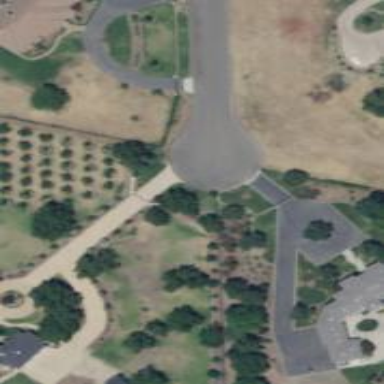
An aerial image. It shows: Driveway.